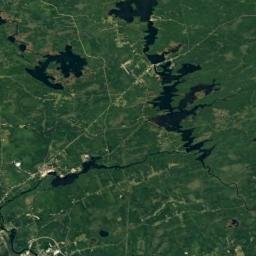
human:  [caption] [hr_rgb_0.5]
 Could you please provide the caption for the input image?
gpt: There is a large green area in a lake in a wetland, There are lush green plants on the green area  , and a winding road on the land .

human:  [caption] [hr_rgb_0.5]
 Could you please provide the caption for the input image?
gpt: Many waters of different sizes are surrounded by wetlands .

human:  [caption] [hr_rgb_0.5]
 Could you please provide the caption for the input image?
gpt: There is a crescent-shaped lake in this wetland .

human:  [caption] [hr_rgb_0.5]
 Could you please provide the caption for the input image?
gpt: The wetland consists of green plants and water .

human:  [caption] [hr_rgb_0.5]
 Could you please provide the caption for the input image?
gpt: There are many green areas and some water areas on the wetland .